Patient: sex F, age 61
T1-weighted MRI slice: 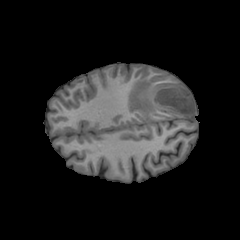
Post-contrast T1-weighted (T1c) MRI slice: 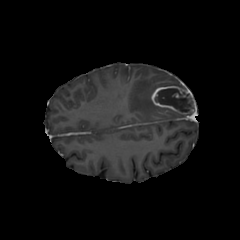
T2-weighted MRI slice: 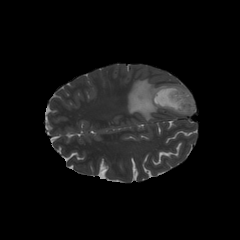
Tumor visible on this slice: yes
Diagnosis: Glioblastoma, IDH-wildtype
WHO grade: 4